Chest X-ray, PA view. Patient: 51 years old, sex F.
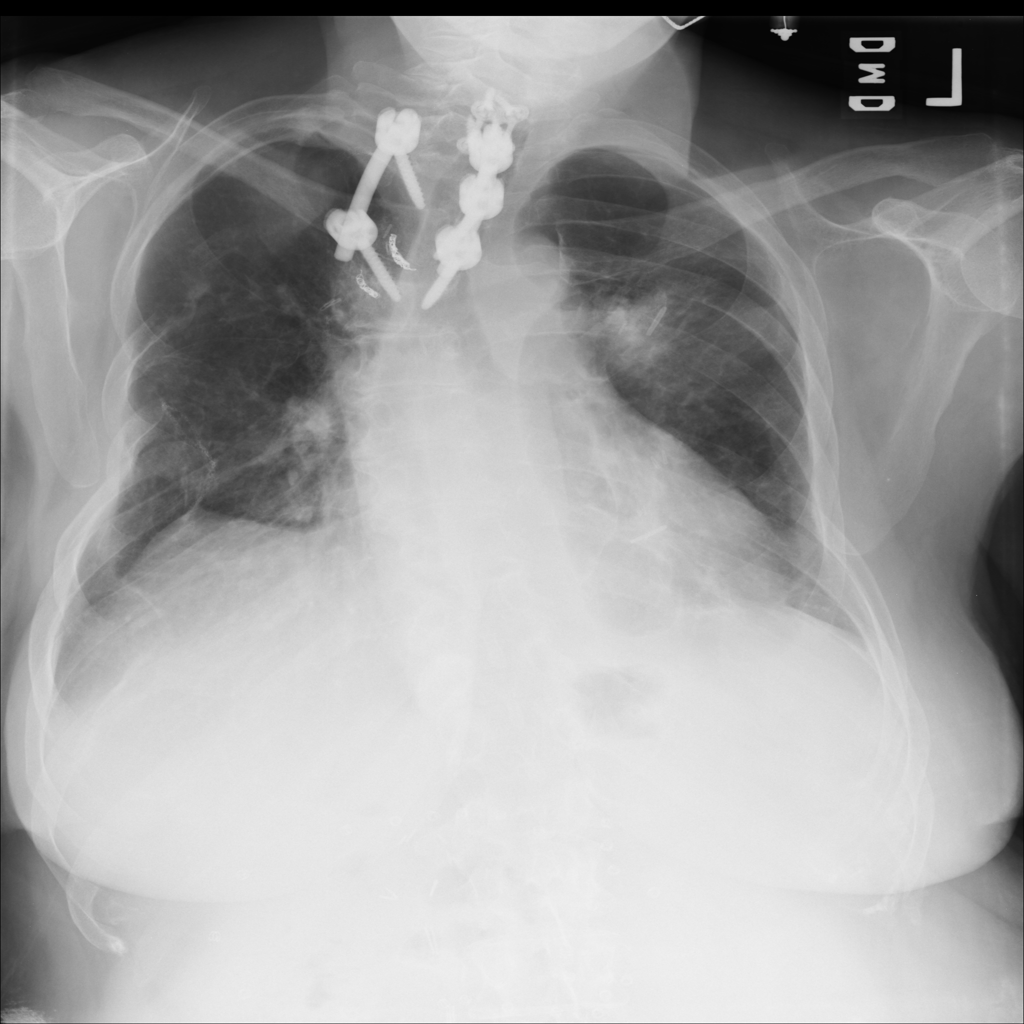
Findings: Mass, Nodule, Pleural_Thickening